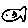
Label: fish